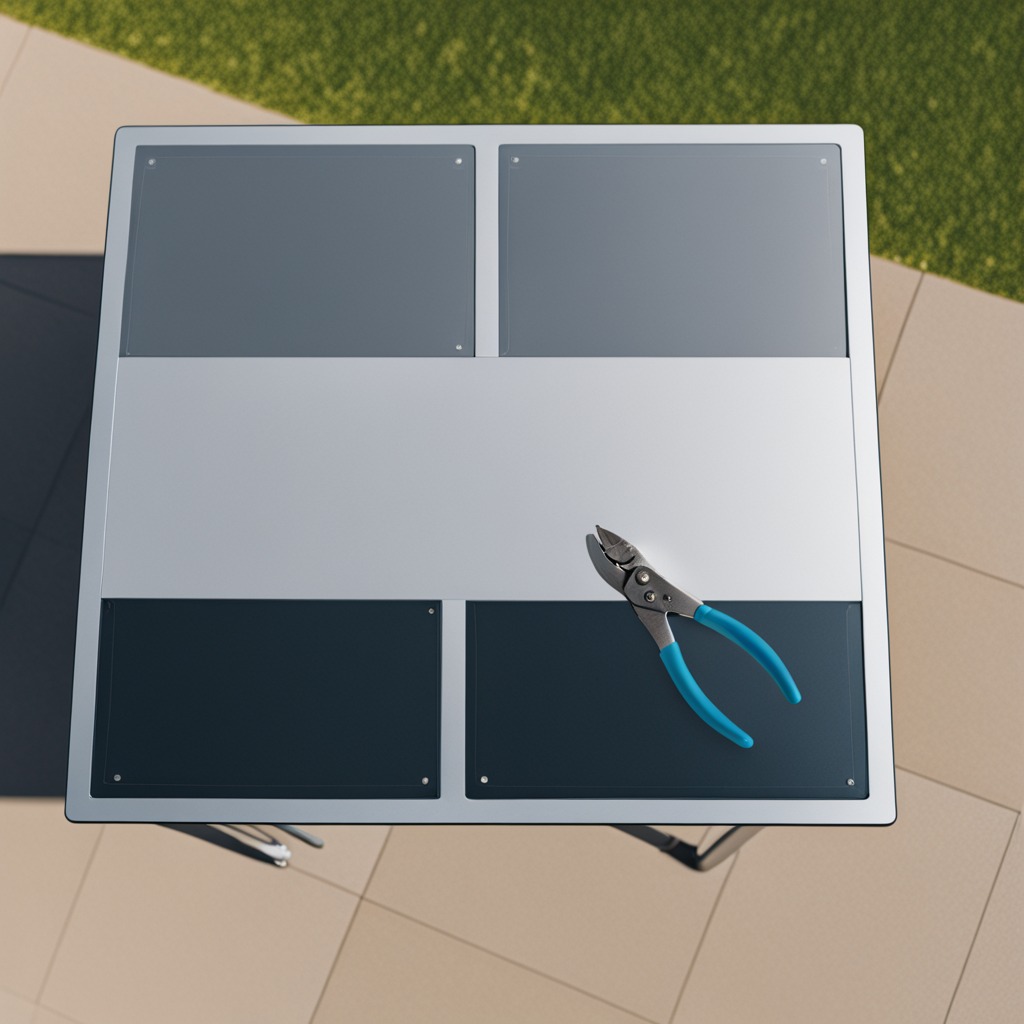
A plier is lying on a clean utility table in a temporary outdoor tool station.